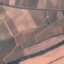
Land use / land cover class: PermanentCrop